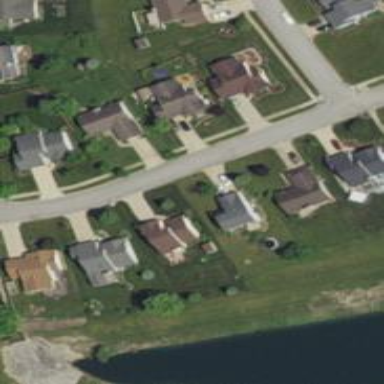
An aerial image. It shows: Residential road with separate sidewalk.